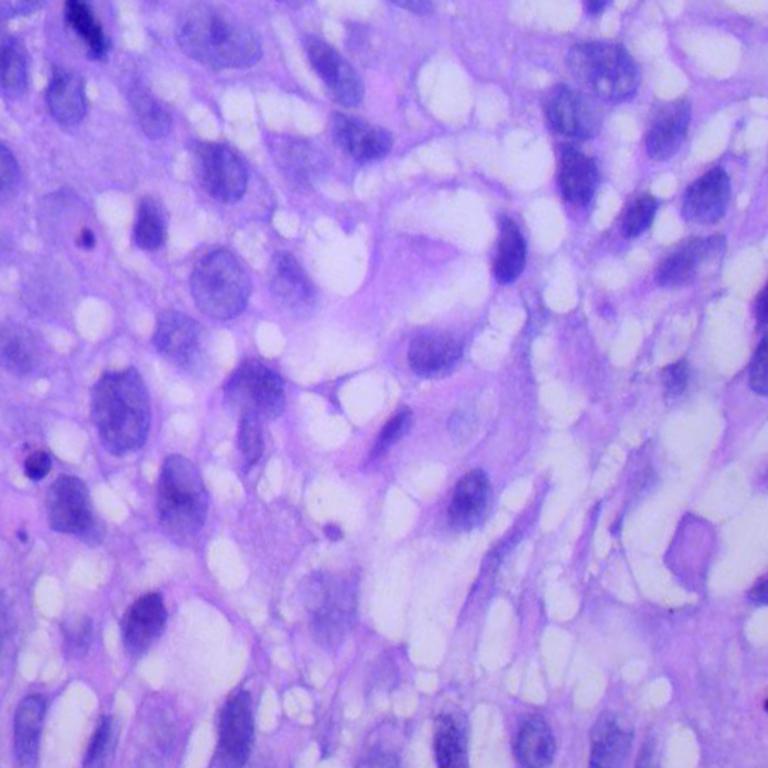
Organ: lung
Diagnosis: squamous carcinomas